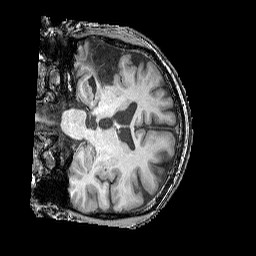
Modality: T1w
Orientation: coronal
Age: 58
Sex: male
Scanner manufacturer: siemens
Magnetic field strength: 3 T
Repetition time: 2.25 s
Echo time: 0.00411 s